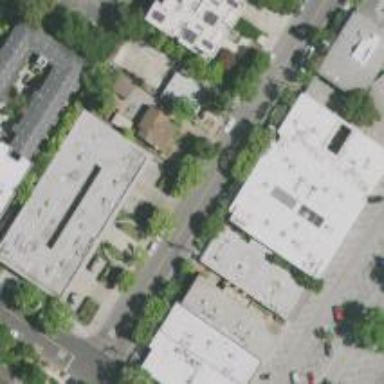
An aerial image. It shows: Commercial building.